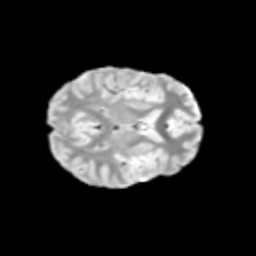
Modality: T2w
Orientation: axial
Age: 11
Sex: female
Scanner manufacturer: siemens
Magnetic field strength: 3 T
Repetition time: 3.8 s
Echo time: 0.07 s